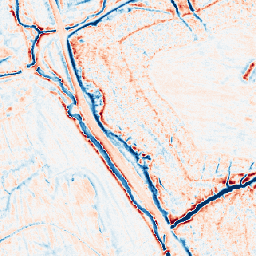
Category: edge_preserving
Decomposition family: anisotropic_diffusion
Decomposition parameters: iterations: 20
kappa: 100
gamma: 0.15
Upsampling method: area
Upsampling parameters: scale: 4
Upsampling scale: 4